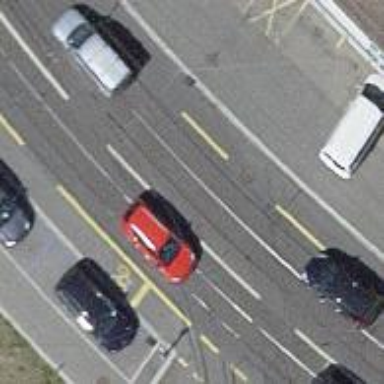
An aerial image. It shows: Tram level crossing on railway.